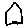
Label: house